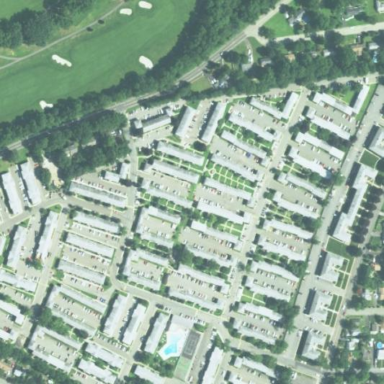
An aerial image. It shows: Apartment complex within residential area.